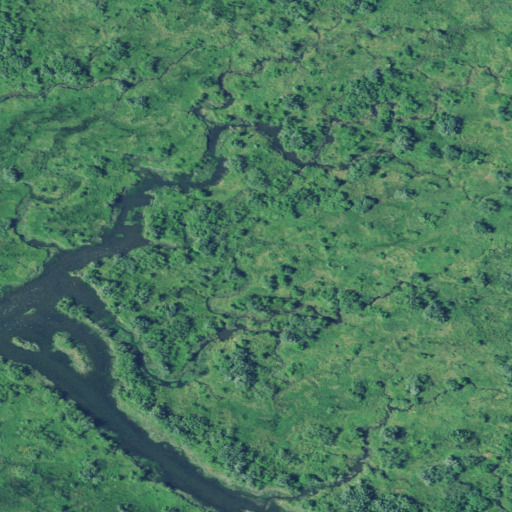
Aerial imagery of island in Oregon named Horseshoe Island containing herbaceous wetlands and woody wetlands